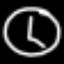
Label: clock